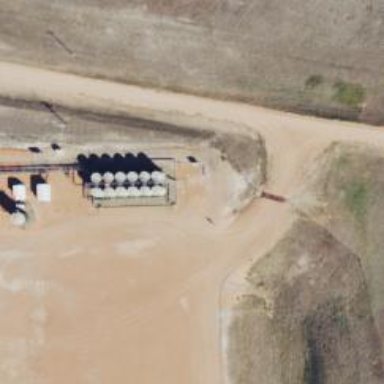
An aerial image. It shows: Storage tank with man-made structure.